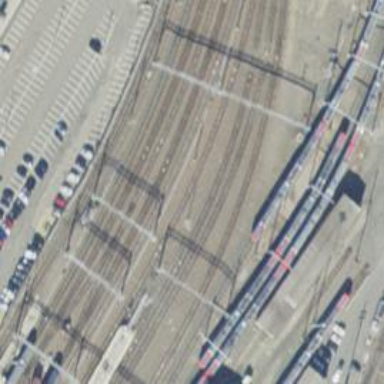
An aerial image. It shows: Railway track with electrified contact lines. This is siding track.